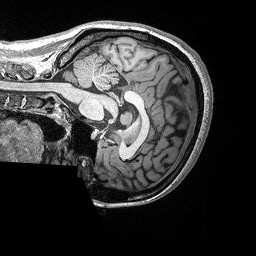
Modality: T1w
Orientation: sagittal
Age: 23
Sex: female